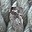
Label: 8